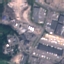
Land use / land cover: Industrial